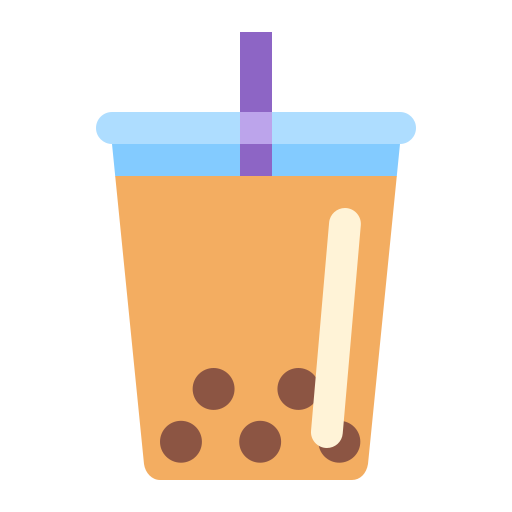
bubble tea flat